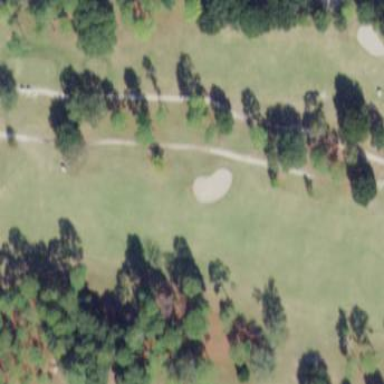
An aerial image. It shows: Grassy golf fairway.